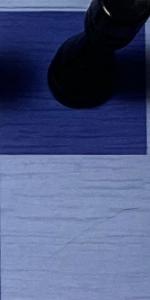
Label: Empty